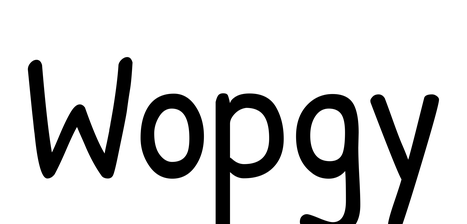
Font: PatrickHand-Regular